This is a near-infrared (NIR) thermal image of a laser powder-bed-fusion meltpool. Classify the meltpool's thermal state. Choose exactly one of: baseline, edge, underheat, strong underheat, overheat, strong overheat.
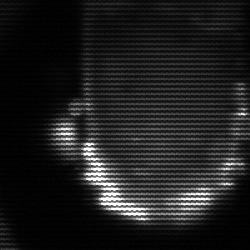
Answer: baseline